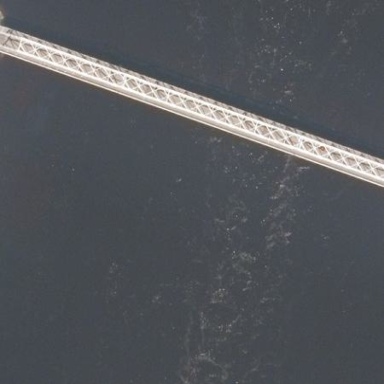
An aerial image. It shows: Truss bridge constructed as man-made structure.